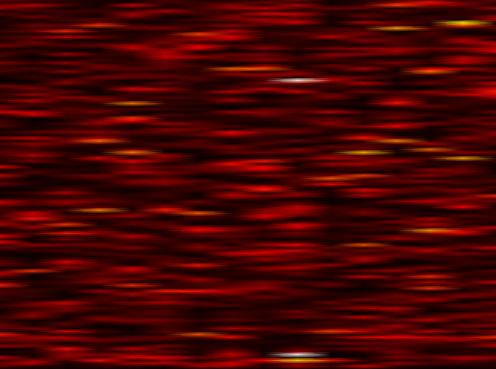
Label: UFMC